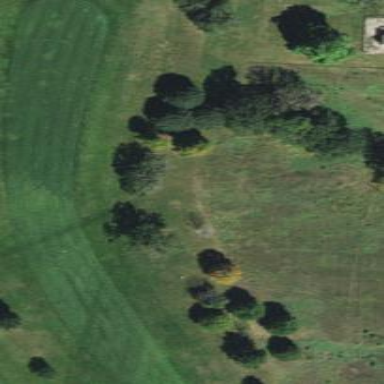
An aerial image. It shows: Golf rough area.